Question: I'm trying out <URL> for the first time and attempting to draw something like this:

Anybody know where I went wrong though? Nothing seems to appear.
<URL>
'''
window.onload = function() {
var data = [
{
x:-1,
y:3
}, {
x:2,
y:-1.5
}, {
x:5,
y:2.5
}
];
var svg = dimple.newSvg("#chartContainer", 590, 400);
var myChart = new dimple.chart(svg, data);
dimple.filterData(data);
myChart.addMeasureAxis("x");
myChart.addMeasureAxis("y");
myChart.draw();
};
'''
'''
<!DOCTYPE html>
<html>
<head>
<meta charset="utf-8">
<title>Test</title>
</head>
<body>
<div id="chartContainer"></div>
<script src="http://code.jquery.com/jquery-2.1.3.min.js"></script>
<script src="https://rawgit.com/mbostock/d3/master/d3.min.js"></script>
<script src="http://dimplejs.org/dist/dimple.v2.1.2.min.js"></script>
</body>
</html>
'''
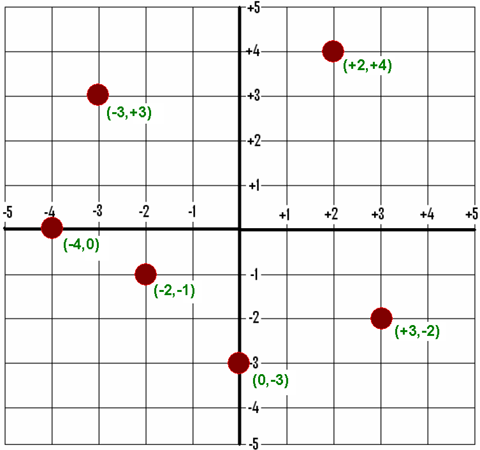
Answer: You're using 'filterData' in a way which makes the library crash, that's why nothing happens. Then when you correct that the axes will be drawn but nothing will be plotted, you need to add 'series' to tell 'dimple' how to plot your data.
If everything is done correctly then you should get something like <URL>.
I have no prior experience with dimple, however to create this I used <URL> to understand how the different methods work together.